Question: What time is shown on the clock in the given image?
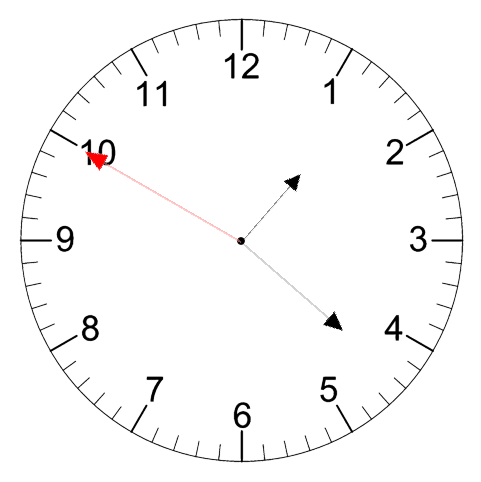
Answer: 01:21:50